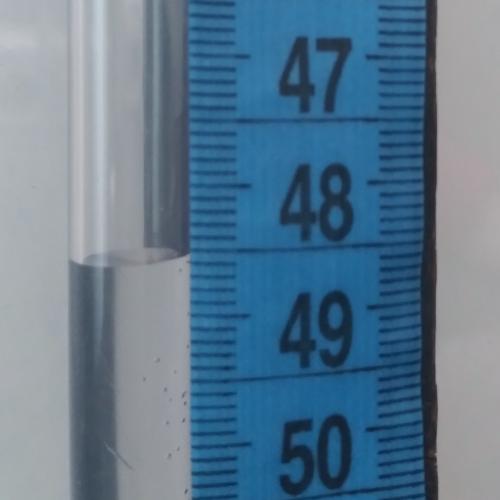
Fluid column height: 48.6 cm